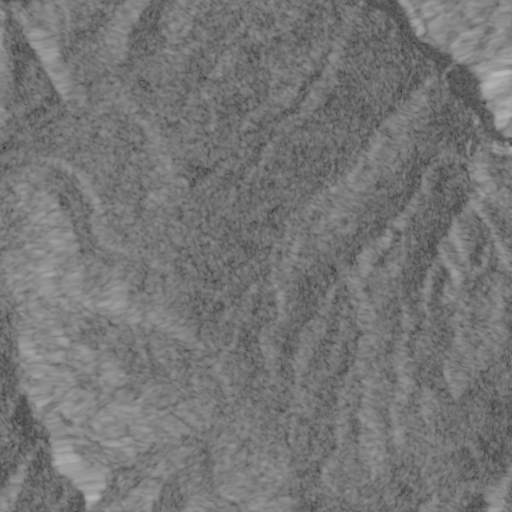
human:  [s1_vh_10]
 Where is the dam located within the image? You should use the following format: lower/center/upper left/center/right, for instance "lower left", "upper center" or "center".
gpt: The dam is located in the upper right of the image.
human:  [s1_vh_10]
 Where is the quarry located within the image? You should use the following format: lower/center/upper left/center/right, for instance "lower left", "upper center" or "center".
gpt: There is no quarry in the image.

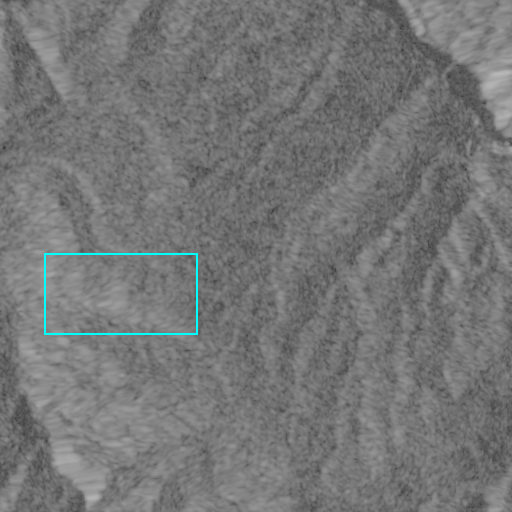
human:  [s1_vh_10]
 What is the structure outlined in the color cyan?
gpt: There is no cyan outline.
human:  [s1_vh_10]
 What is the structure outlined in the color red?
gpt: There is no structure outlined in red.